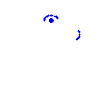
Particle: kaon